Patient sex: M
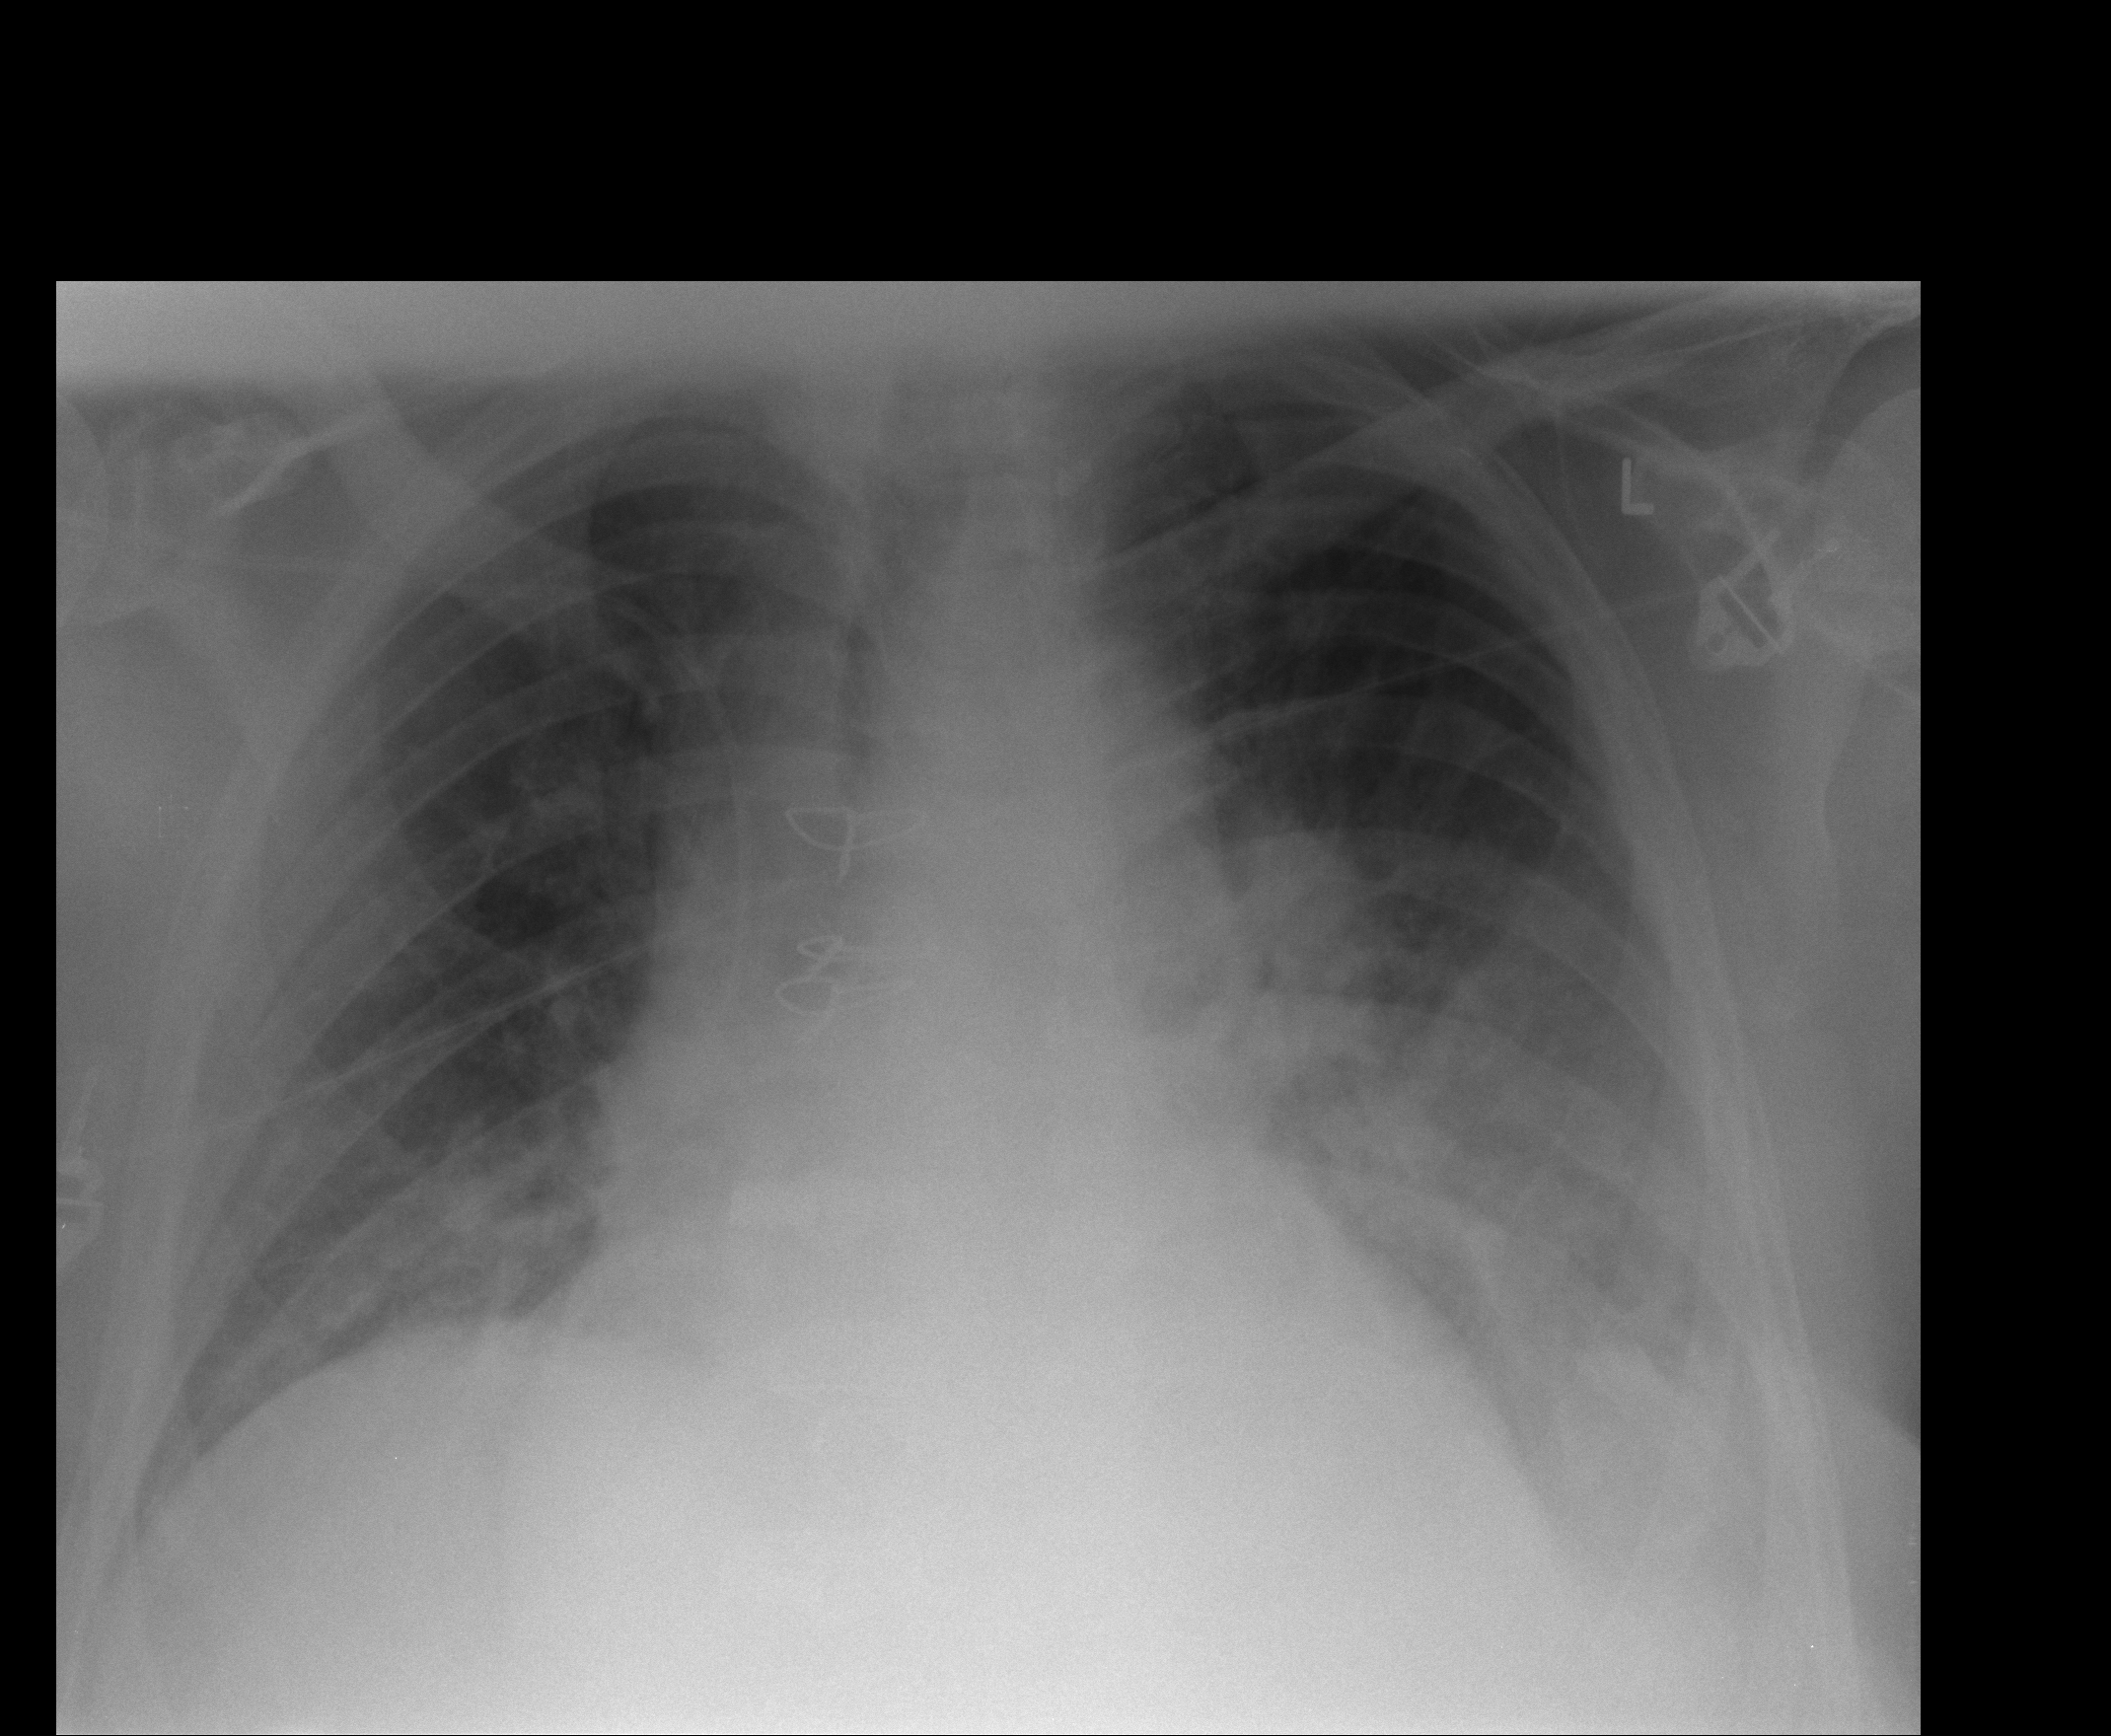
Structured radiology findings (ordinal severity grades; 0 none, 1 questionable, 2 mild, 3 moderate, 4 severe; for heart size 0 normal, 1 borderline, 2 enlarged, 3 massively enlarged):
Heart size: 2
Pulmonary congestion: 2
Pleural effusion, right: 0
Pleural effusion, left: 2
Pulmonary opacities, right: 1
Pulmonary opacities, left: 2
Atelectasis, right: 2
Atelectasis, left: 2